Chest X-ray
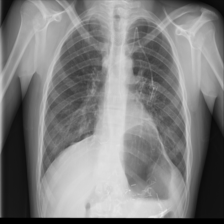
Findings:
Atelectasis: negative
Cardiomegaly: negative
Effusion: negative
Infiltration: positive
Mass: negative
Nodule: negative
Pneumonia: negative
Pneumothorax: negative
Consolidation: negative
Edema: negative
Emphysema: negative
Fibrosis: negative
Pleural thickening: negative
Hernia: negative